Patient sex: F
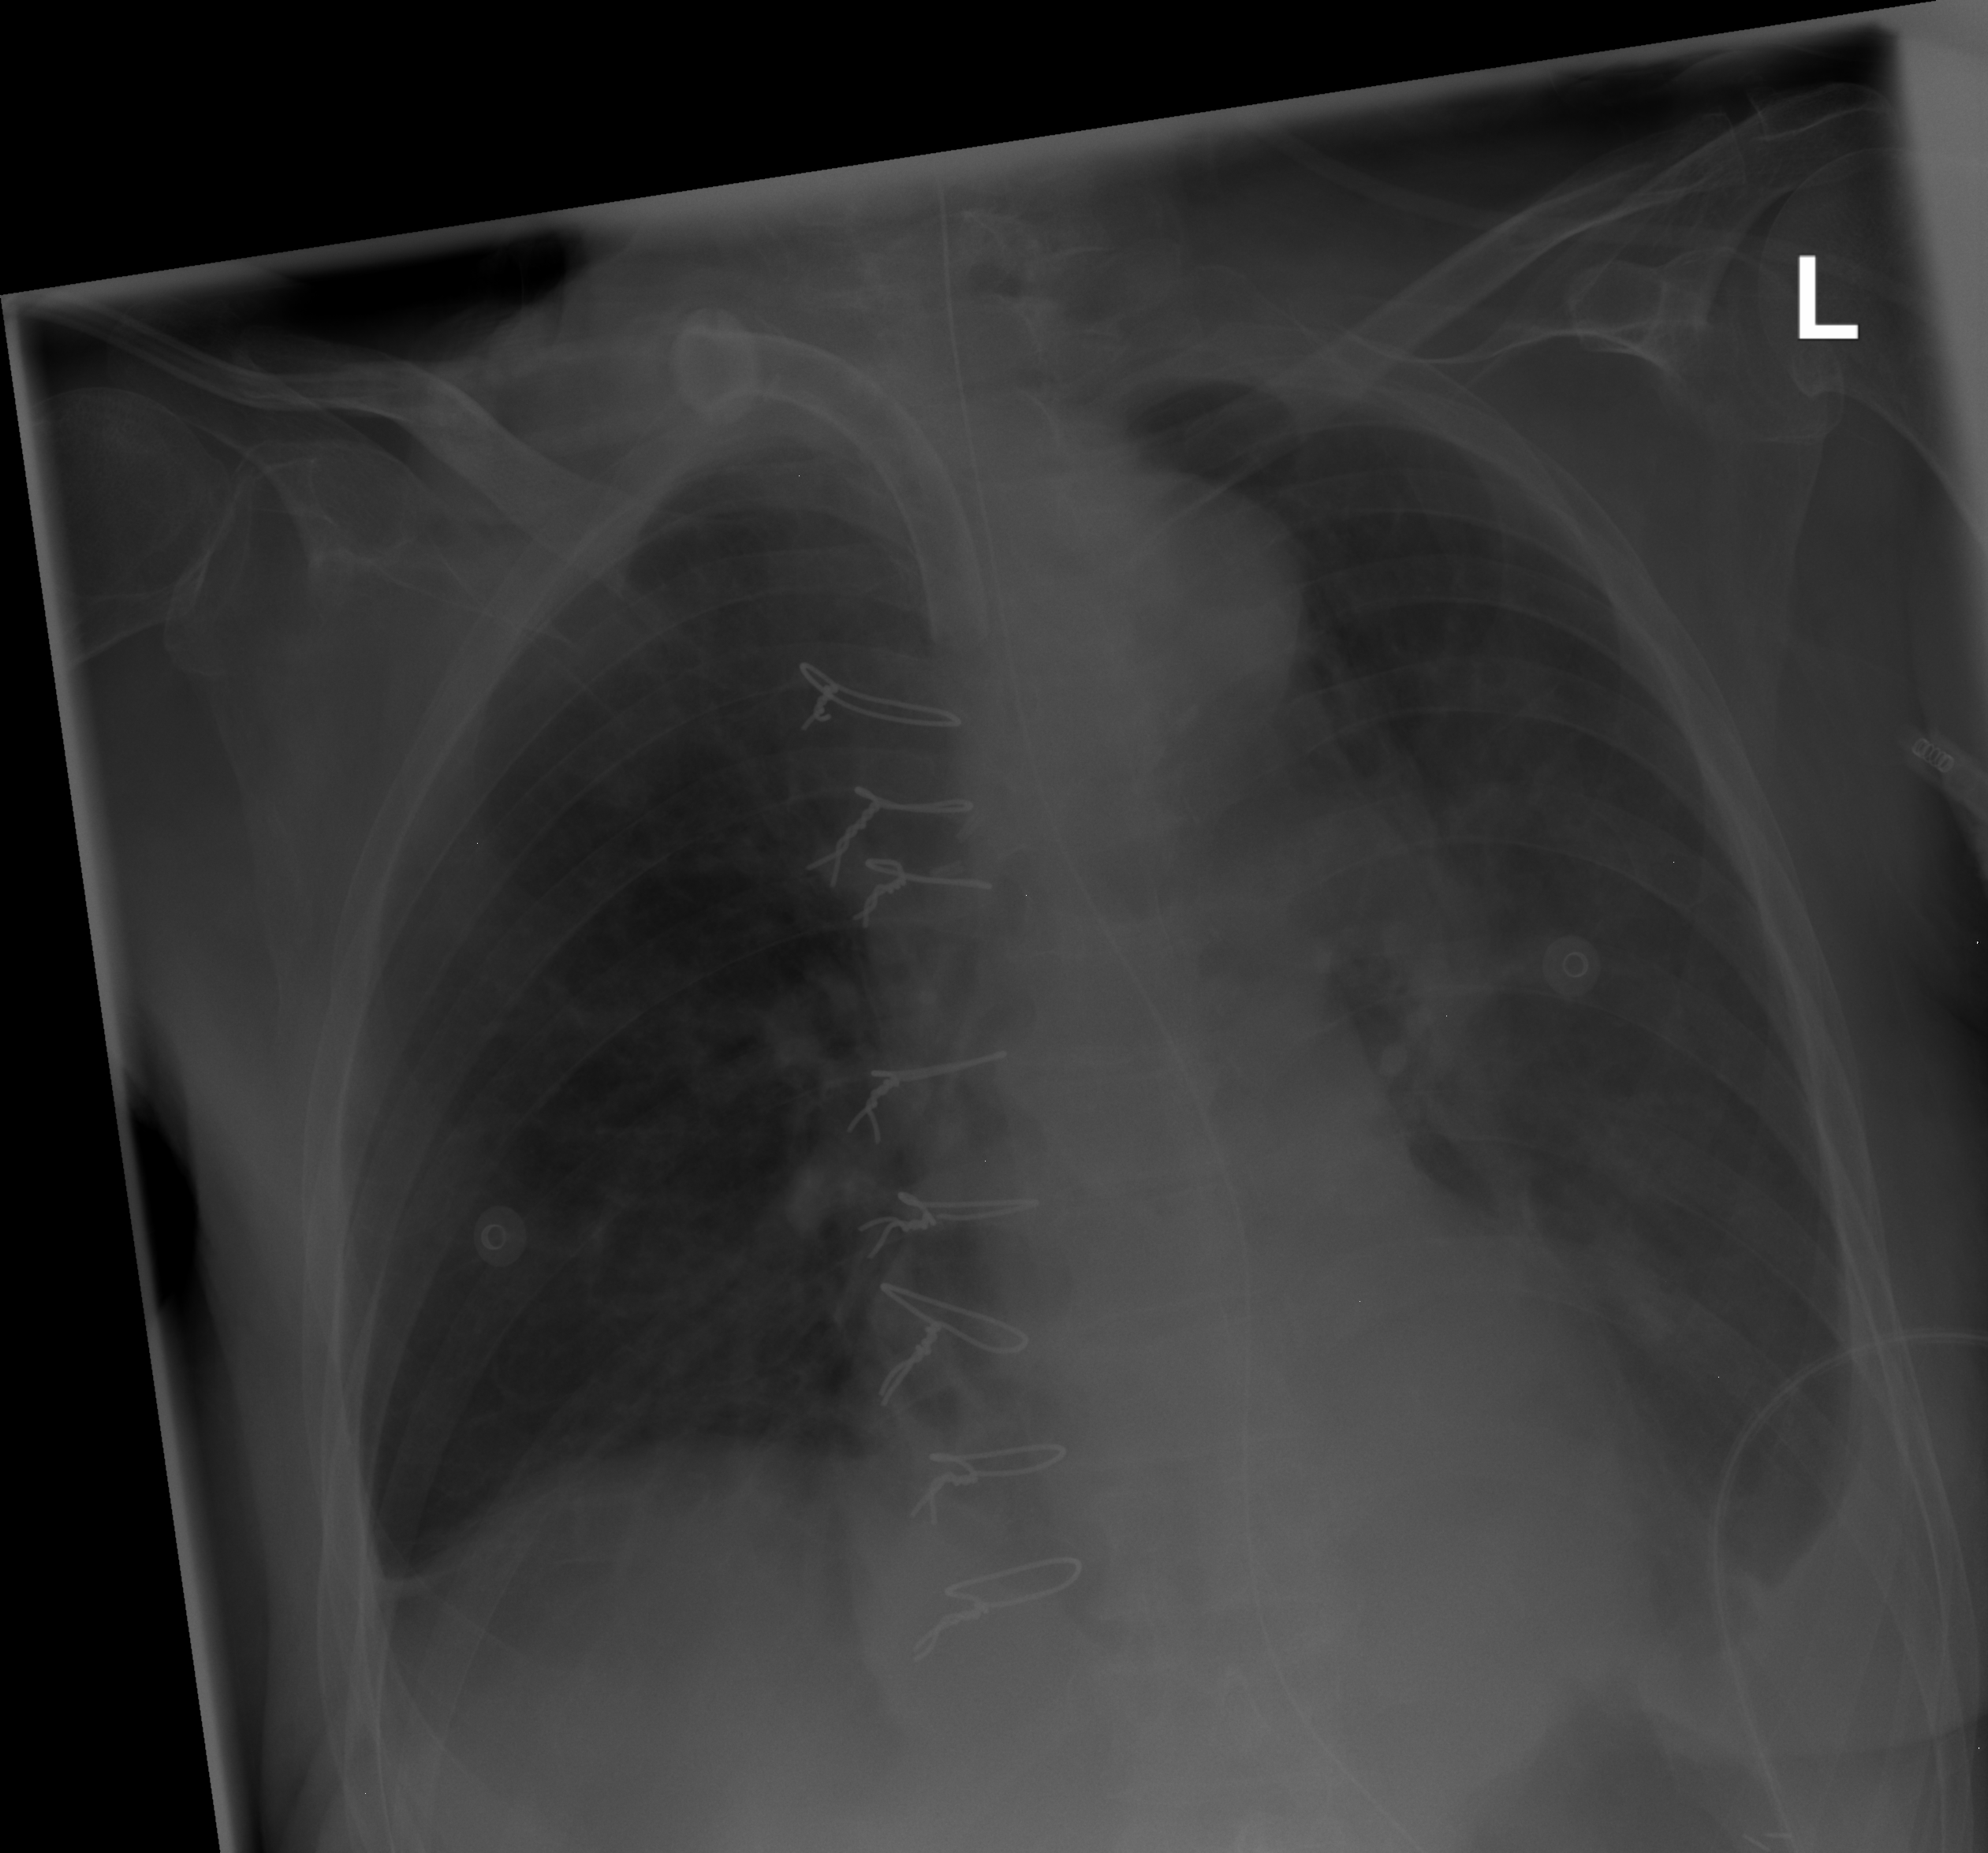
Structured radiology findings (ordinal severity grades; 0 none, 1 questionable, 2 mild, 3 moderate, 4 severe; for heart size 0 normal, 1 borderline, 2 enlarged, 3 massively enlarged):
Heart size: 0
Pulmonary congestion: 0
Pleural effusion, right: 0
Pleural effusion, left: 0
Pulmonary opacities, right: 0
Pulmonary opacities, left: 0
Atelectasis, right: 2
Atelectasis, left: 2